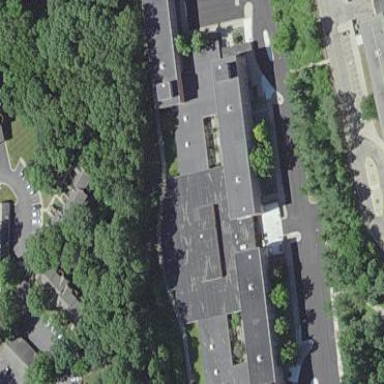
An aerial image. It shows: Dormitory building.